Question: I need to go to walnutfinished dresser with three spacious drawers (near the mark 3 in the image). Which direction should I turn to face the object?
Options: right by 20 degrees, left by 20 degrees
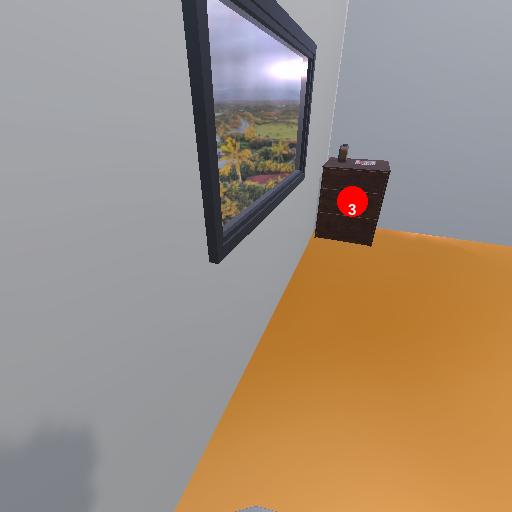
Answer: right by 20 degrees